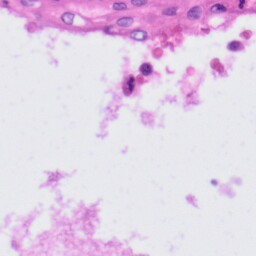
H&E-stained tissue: Tonsil